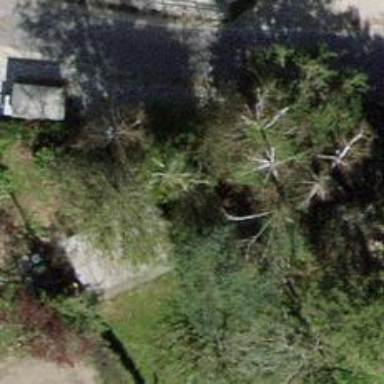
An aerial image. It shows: Single tag "natural: tree."